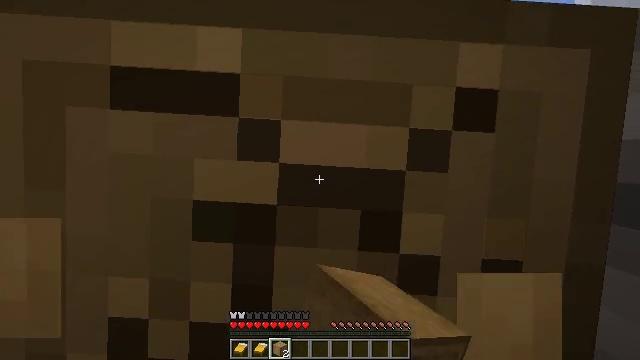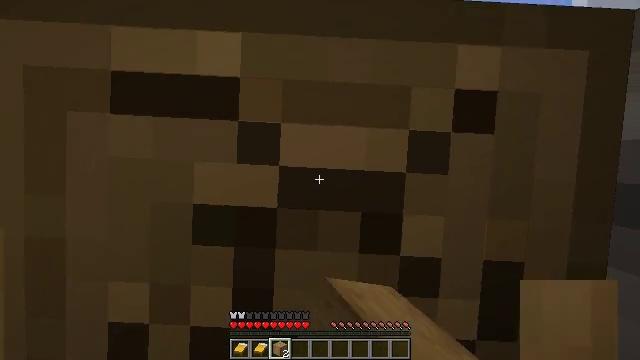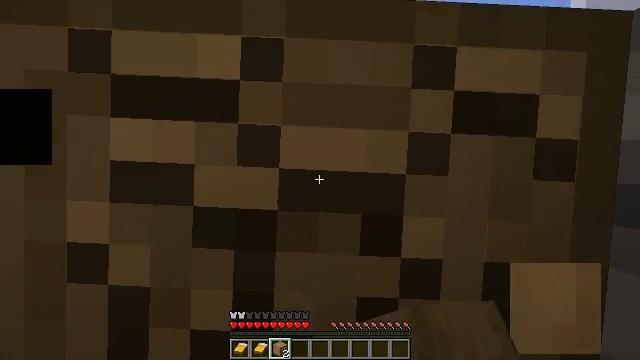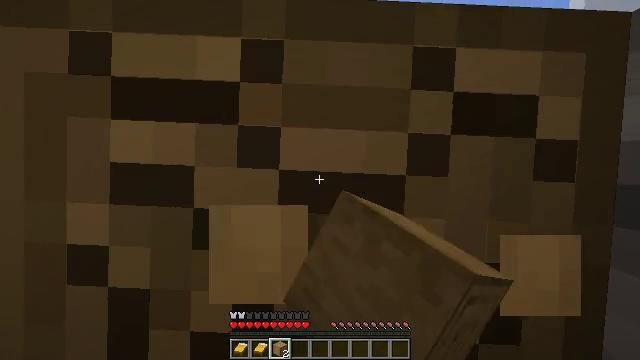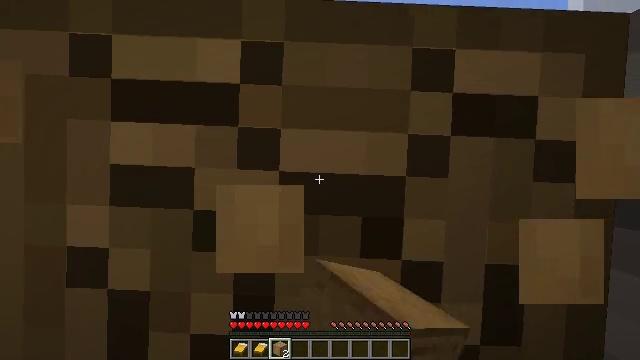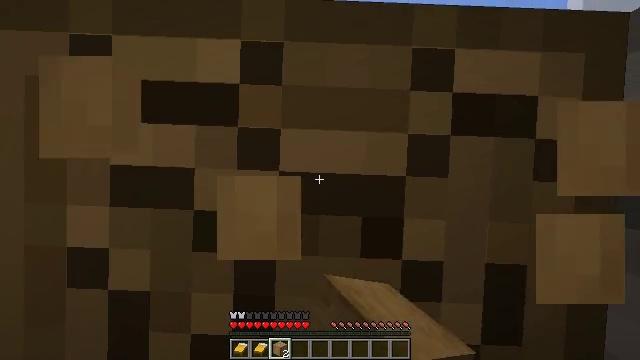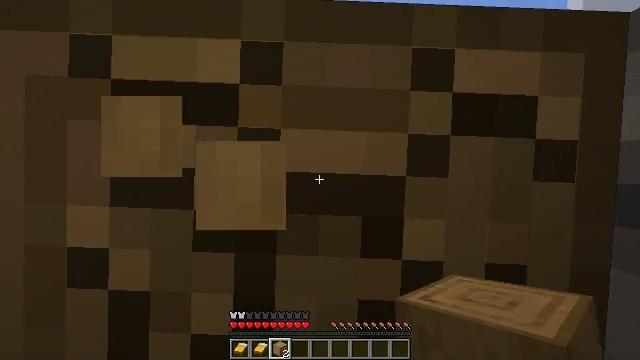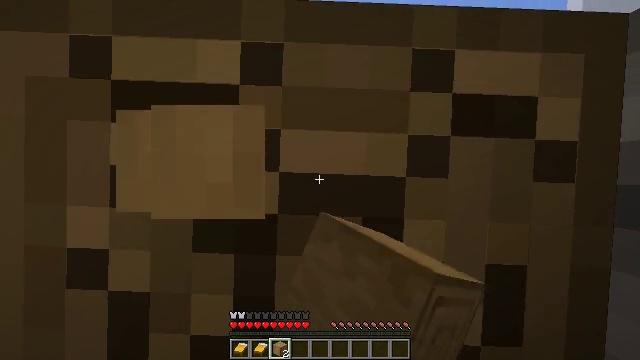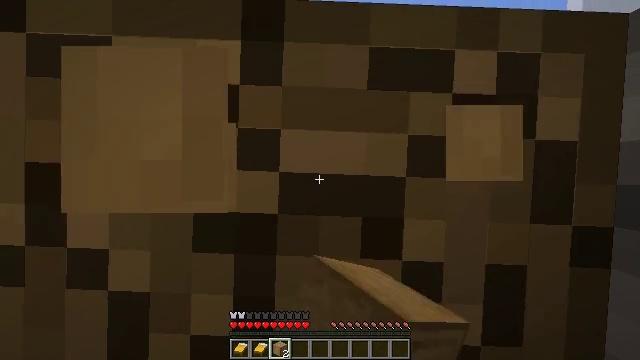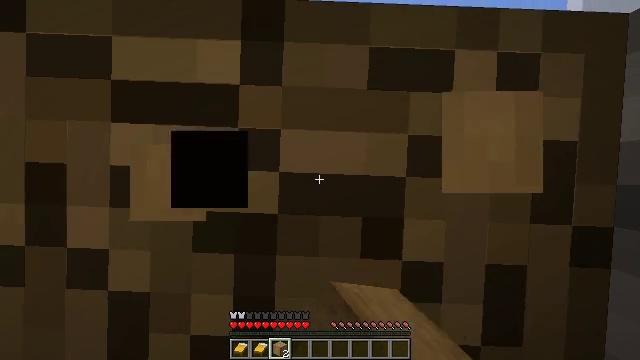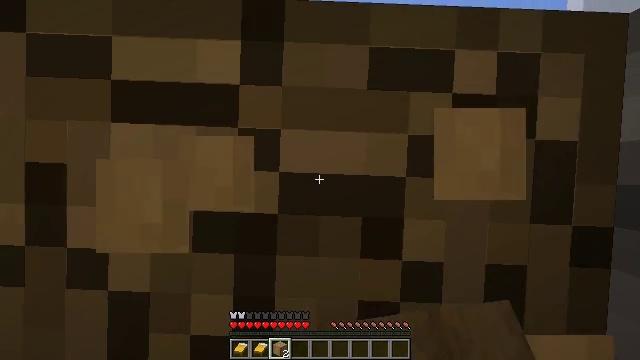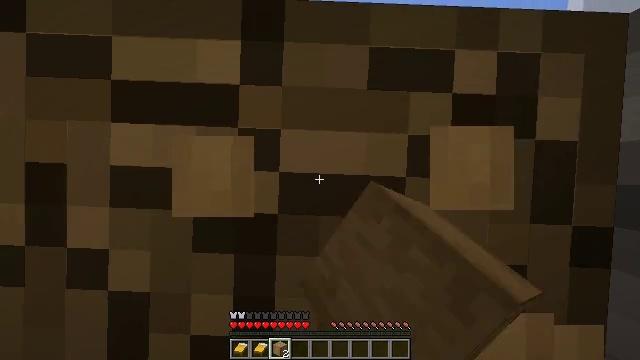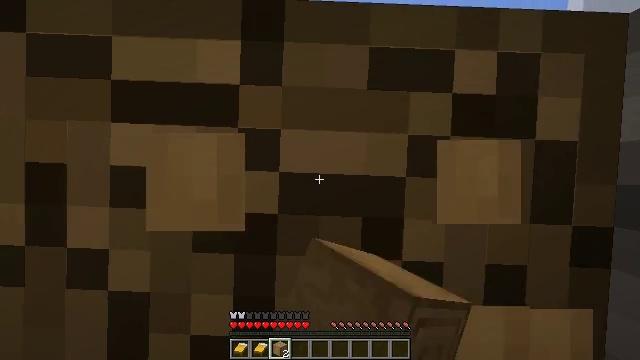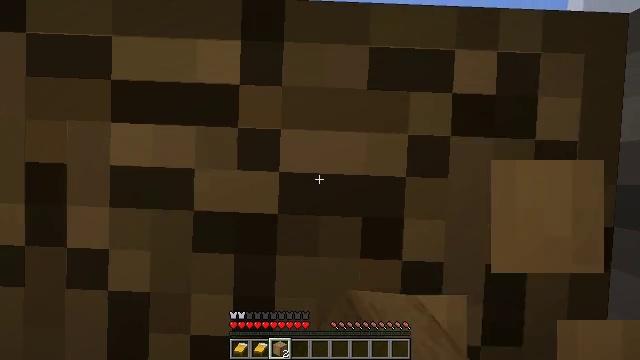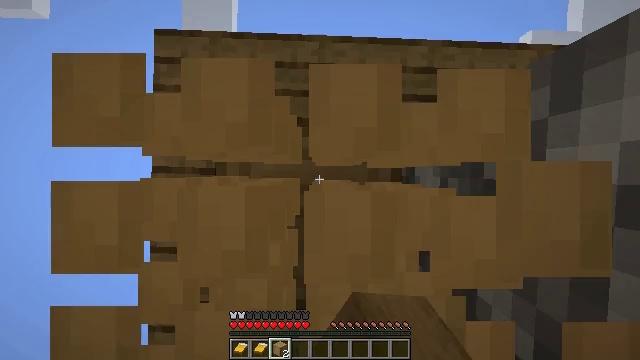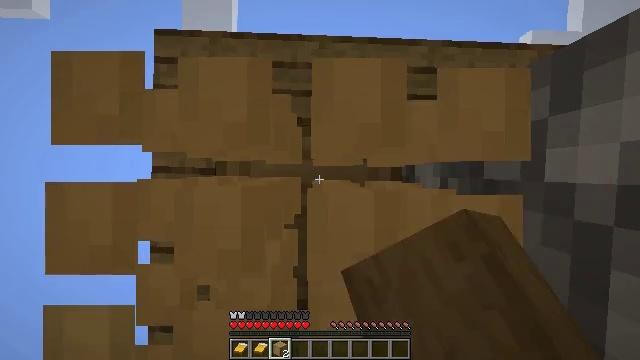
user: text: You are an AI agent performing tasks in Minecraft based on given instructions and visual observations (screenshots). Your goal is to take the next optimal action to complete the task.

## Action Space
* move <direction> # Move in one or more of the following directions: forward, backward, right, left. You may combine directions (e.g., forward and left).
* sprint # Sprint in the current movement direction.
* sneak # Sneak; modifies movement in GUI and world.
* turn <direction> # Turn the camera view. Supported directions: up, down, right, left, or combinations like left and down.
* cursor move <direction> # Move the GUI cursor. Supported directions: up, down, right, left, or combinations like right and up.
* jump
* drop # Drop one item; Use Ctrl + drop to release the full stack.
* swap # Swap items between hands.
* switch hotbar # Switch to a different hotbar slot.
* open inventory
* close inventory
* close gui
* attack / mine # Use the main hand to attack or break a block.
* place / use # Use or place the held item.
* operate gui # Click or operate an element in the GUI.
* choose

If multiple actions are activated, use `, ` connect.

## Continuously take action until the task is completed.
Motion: motion action
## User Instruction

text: Mine the stripped oak log.
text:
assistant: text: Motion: attack / mine
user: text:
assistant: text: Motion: attack / mine
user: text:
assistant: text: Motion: attack / mine
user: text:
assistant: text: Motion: attack / mine
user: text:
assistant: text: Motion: attack / mine
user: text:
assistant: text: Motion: attack / mine
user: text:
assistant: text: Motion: attack / mine
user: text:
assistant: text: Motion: attack / mine
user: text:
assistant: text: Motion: attack / mine
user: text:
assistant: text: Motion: attack / mine
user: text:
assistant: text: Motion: attack / mine
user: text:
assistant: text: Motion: attack / mine
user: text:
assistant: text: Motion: attack / mine
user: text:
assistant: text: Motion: attack / mine
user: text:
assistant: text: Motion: attack / mine
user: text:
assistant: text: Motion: attack / mine
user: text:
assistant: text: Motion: attack / mine
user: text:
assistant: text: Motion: attack / mine
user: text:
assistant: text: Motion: attack / mine
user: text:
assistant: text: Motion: attack / mine
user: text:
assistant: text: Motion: attack / mine
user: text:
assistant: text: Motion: attack / mine
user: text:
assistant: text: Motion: attack / mine
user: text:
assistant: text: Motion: attack / mine
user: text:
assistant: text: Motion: attack / mine
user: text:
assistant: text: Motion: attack / mine
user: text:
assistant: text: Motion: attack / mine
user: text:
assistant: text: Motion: attack / mine
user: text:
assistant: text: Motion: attack / mine
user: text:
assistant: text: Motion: attack / mine